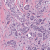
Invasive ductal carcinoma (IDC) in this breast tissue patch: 1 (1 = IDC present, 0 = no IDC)